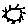
Label: sun